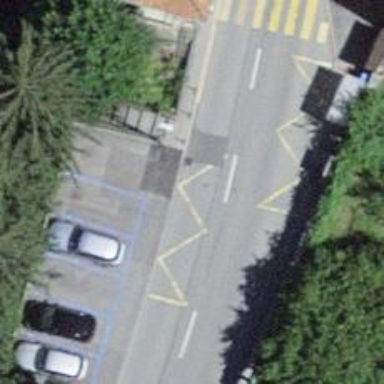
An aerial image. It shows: Bus stop with platform for public transport.